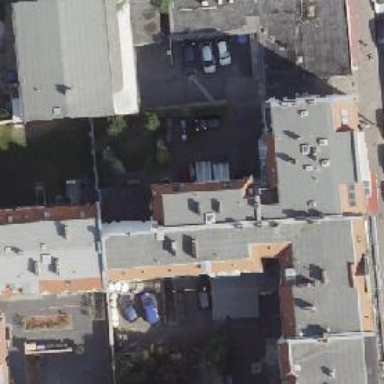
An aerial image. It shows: Building consisting of apartments.